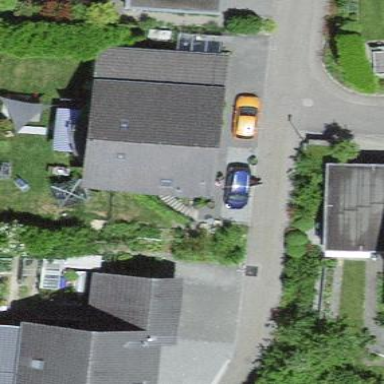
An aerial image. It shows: Residential building.